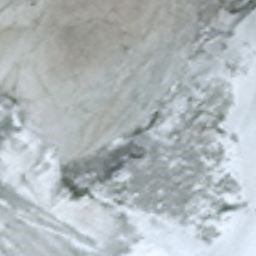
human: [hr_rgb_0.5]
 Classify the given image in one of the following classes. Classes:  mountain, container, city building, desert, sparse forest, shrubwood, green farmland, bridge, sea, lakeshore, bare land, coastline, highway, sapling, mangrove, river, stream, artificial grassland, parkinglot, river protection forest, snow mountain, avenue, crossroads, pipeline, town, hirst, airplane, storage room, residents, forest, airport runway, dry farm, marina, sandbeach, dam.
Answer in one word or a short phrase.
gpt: snow mountain